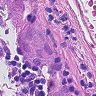
Metastatic tissue present: yes